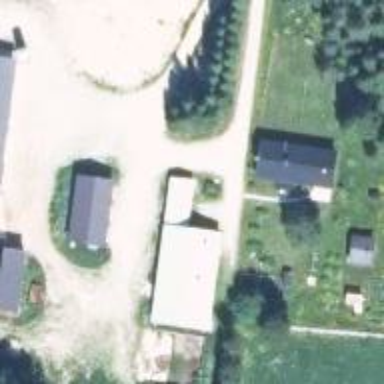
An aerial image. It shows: Farmyard area.